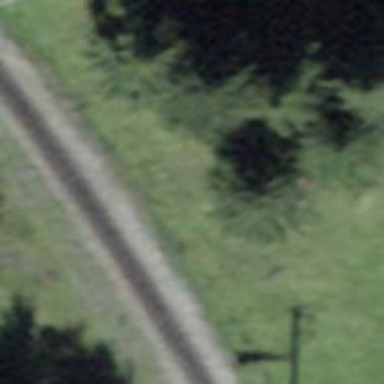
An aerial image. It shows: Narrow-gauge railway track with 1 electrified contact line.